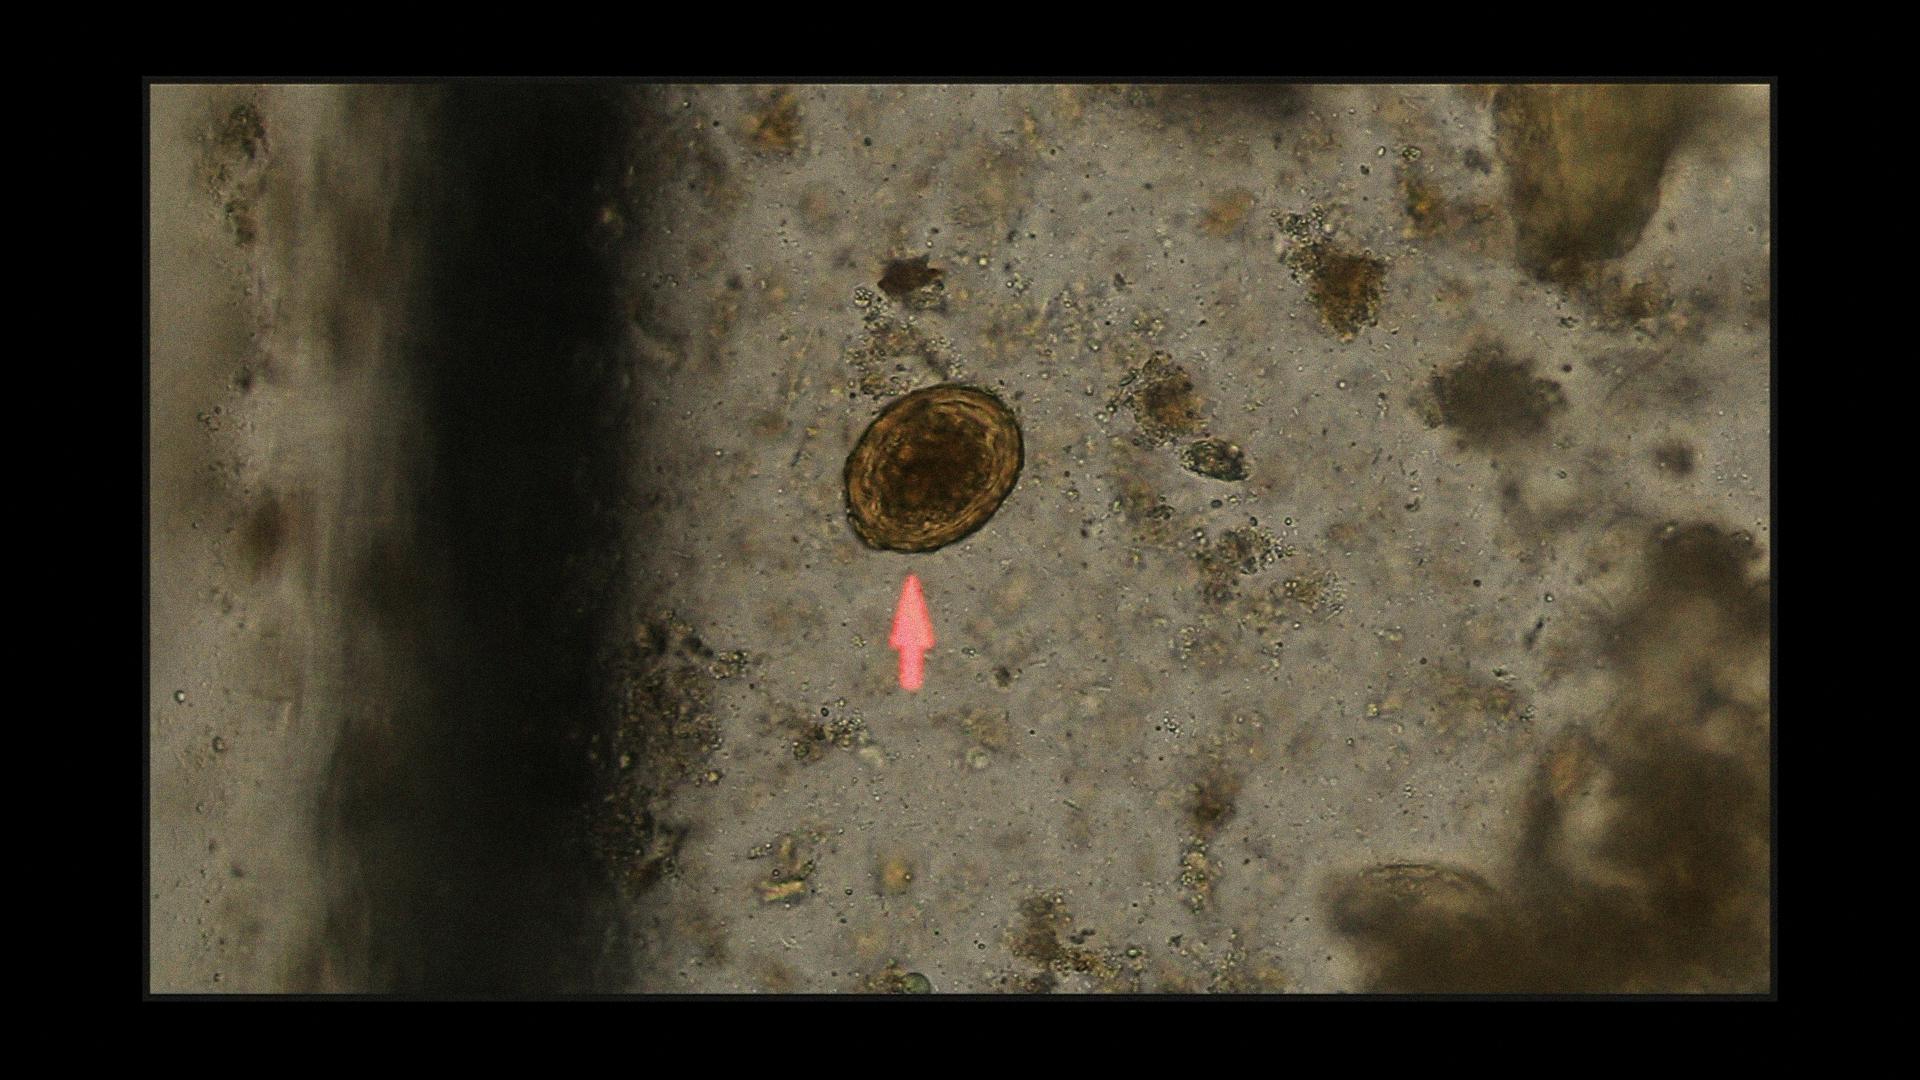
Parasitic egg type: Ascaris lumbricoides